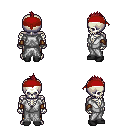
a pixel art fantasy rpg character, male body template, skeleton, white robe, gold greaves, brunette mohawk hairstyle, red bandana, leather bracers, black shoes, four views (front, back, left, right), 2x2 character sprite sheet, small pixel art, hard edges, no anti-aliasing